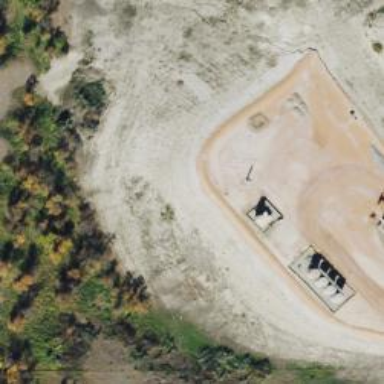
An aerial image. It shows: Storage tank that is man-made.